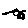
Label: circle